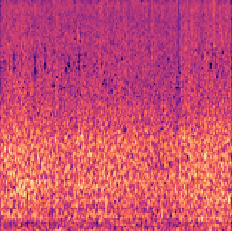
Sound class: Rain